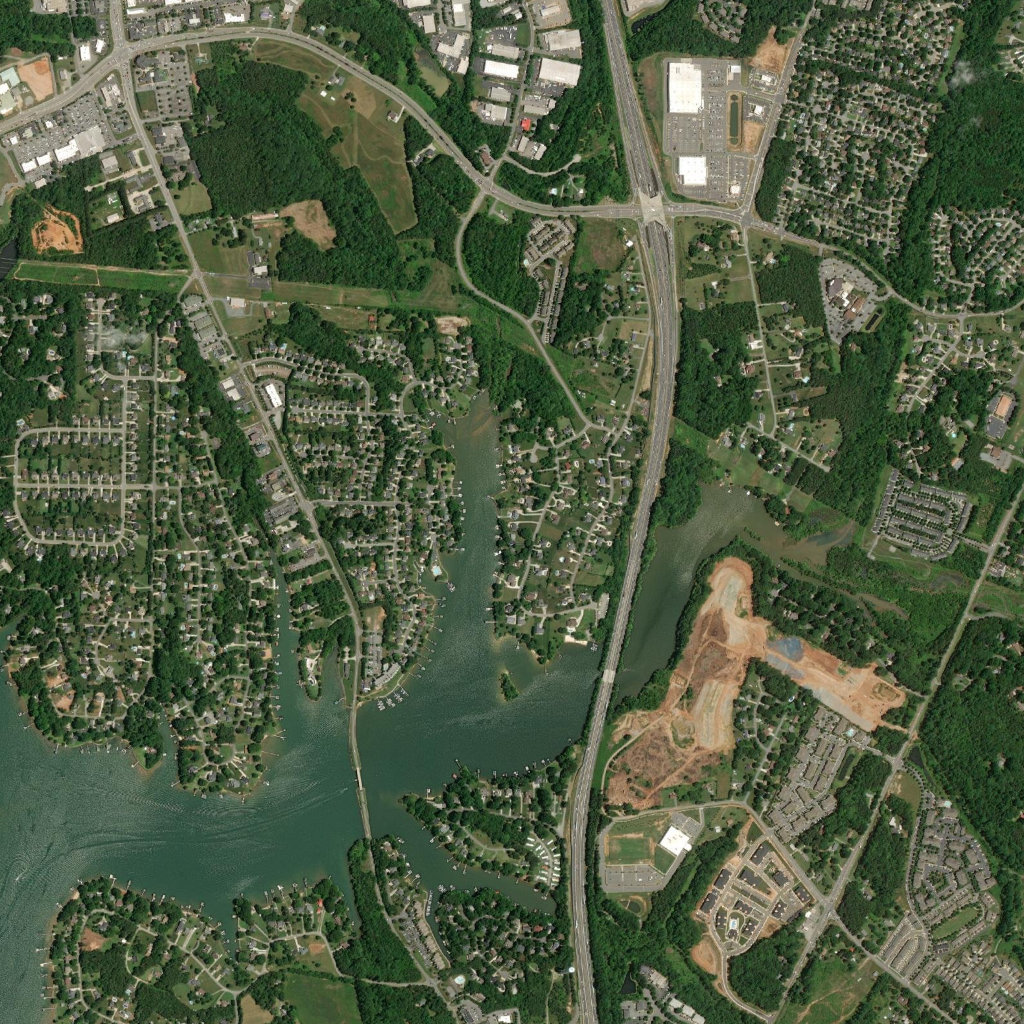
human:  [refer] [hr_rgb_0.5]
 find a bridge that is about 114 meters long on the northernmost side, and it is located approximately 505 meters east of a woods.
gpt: <box>[[62, 18, 64, 22, 0]]</box>